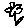
Label: flower